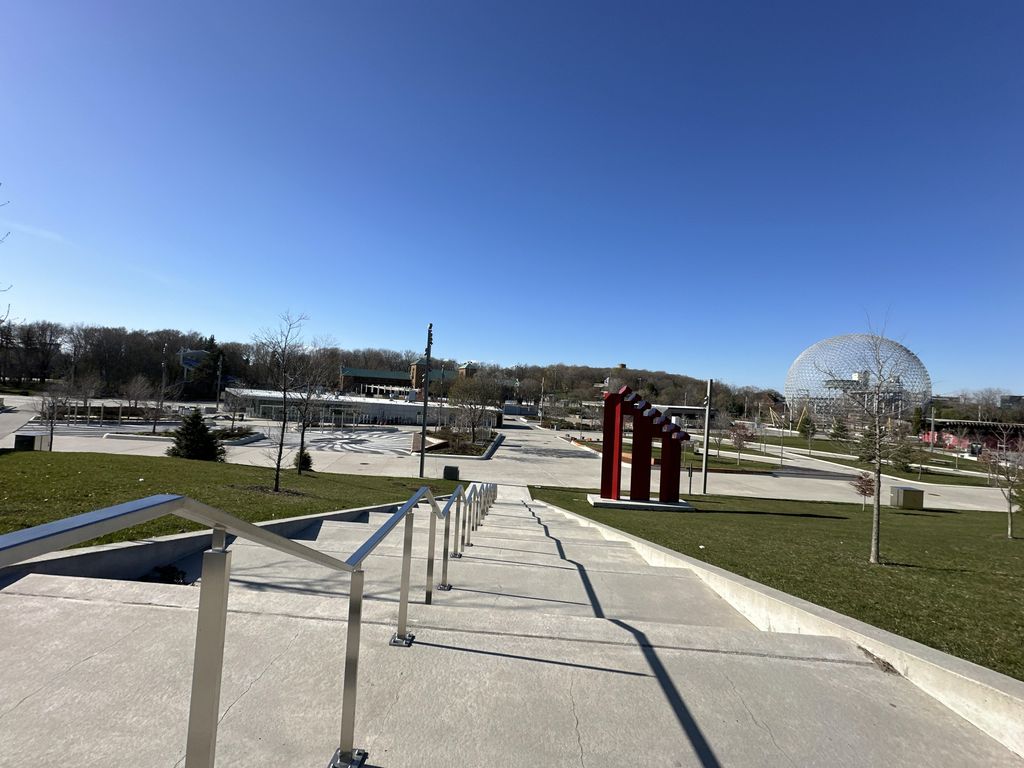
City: montreal